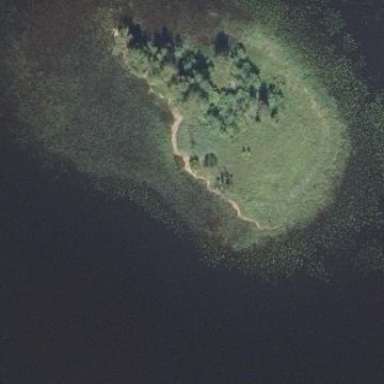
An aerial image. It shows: Island covered with woodland.